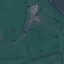
Label: Pasture